Interaction volume radius: 5 \u00c5
Interaction volume height: 20 \u00c5
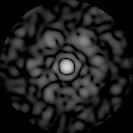
Disorder parameter: 0.7293